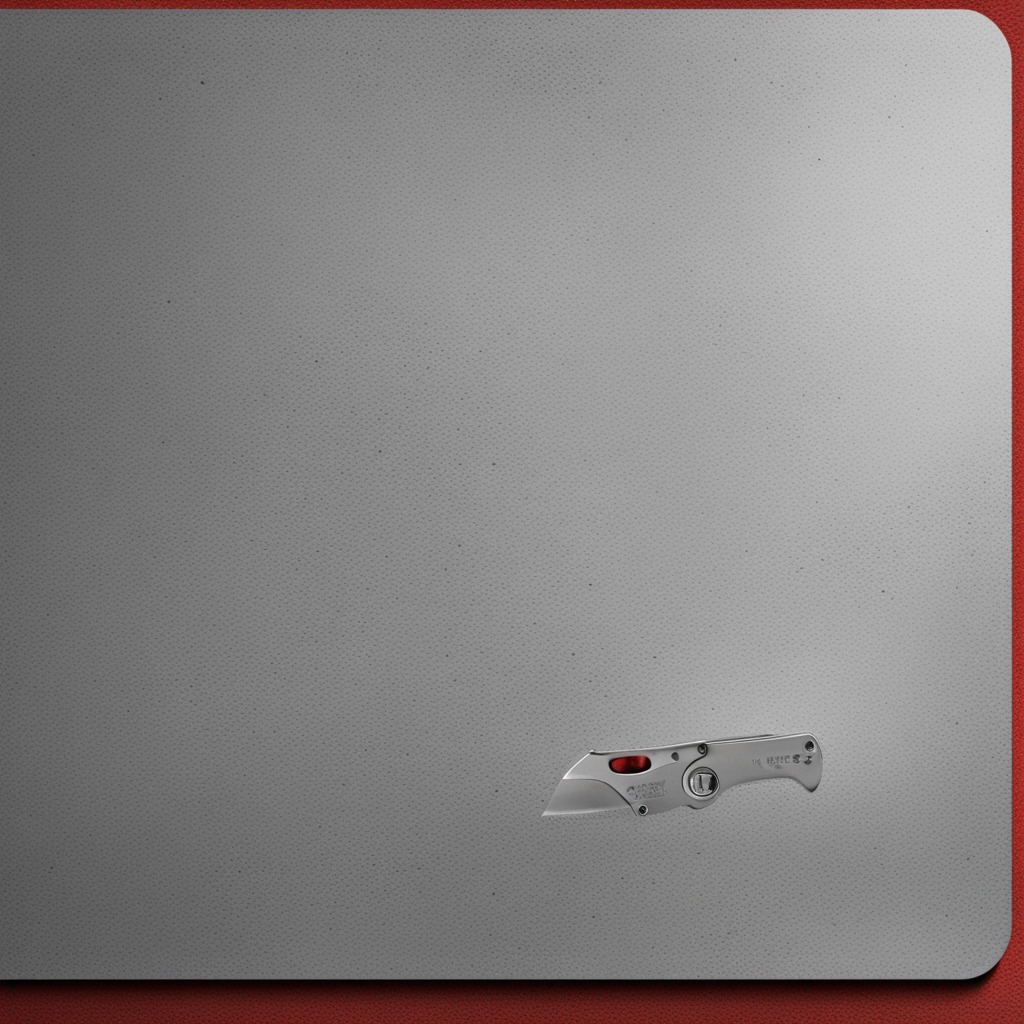
A utility knife is lying on a clean granite tabletop covered with a red rubber mat inside a workshop under bright overhead lighting crisp shadows high clarity worn but beneath the mat.